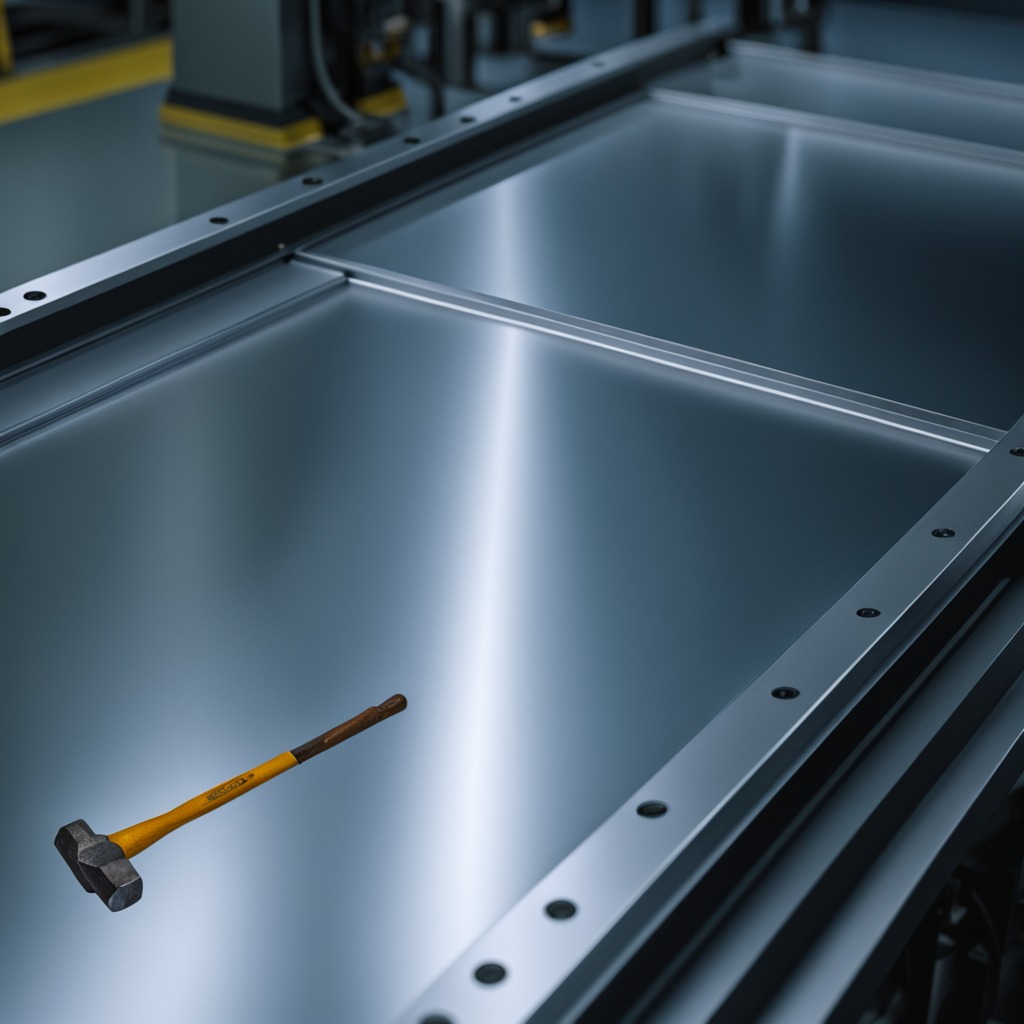
A hammer is lying on a metal table in a machine shop under fluorescent lights.